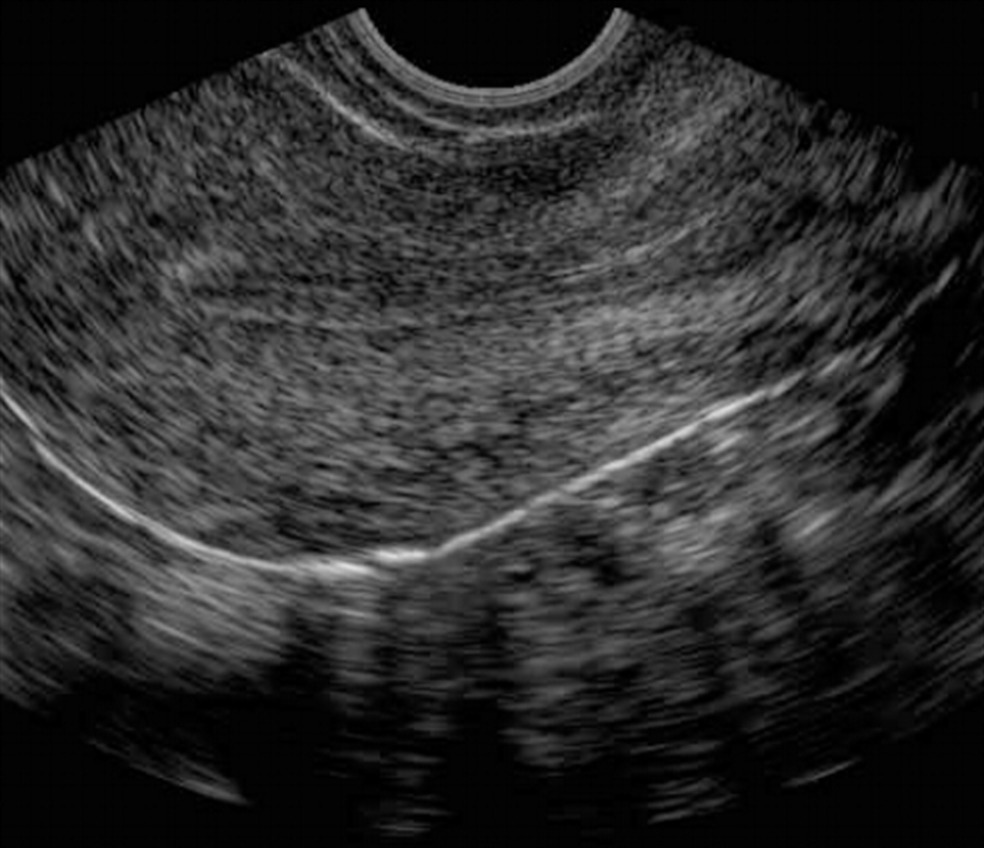
Label: notinfected